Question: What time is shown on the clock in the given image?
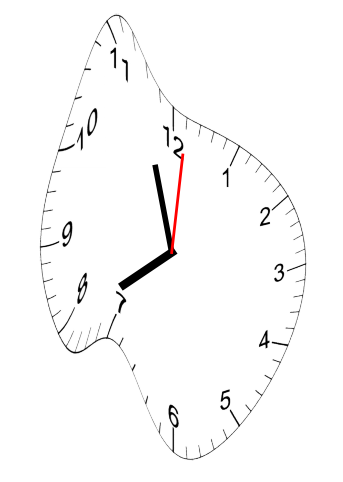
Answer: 07:57:01